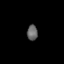
Tissue: prostate
Cell type: T cells
Senescence score: 0.2845
Nuclear area (px): 159
Mean DAPI intensity: 101.264